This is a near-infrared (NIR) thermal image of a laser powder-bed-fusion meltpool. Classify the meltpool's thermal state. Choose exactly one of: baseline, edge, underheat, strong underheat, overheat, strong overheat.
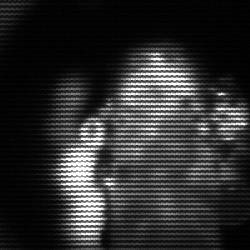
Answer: strong underheat